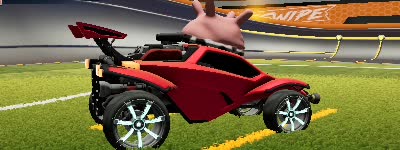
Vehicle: octane